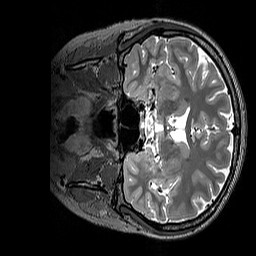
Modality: T2w
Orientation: coronal
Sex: female
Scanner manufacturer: siemens
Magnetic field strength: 3 T
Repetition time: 3.2 s
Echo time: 0.409 s